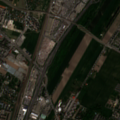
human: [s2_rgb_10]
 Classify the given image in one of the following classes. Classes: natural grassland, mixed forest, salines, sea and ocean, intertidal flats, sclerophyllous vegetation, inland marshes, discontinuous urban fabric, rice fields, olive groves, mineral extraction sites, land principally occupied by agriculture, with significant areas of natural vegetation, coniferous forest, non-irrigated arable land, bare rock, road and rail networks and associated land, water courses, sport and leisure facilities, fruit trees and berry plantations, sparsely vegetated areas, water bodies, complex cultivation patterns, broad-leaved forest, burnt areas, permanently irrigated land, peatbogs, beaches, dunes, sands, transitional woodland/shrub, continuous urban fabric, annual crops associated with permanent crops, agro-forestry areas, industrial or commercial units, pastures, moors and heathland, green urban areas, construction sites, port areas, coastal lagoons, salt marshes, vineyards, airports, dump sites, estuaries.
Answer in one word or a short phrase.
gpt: discontinuous urban fabric, industrial or commercial units, non-irrigated arable land